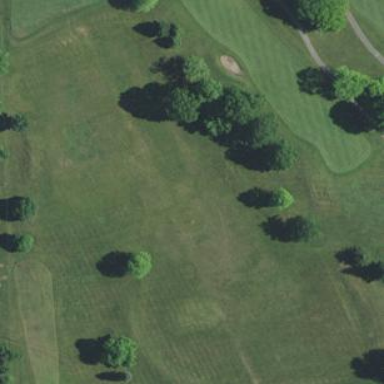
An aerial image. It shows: Grassy area designated for driving range golf.